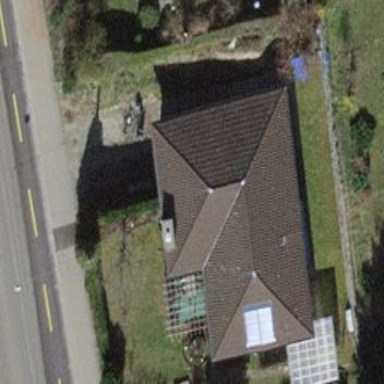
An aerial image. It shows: Building with tile roof.